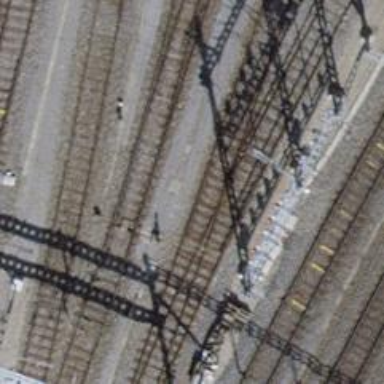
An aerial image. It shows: Yard with single rail track. The railway track is electrified with contact line for service purposes.